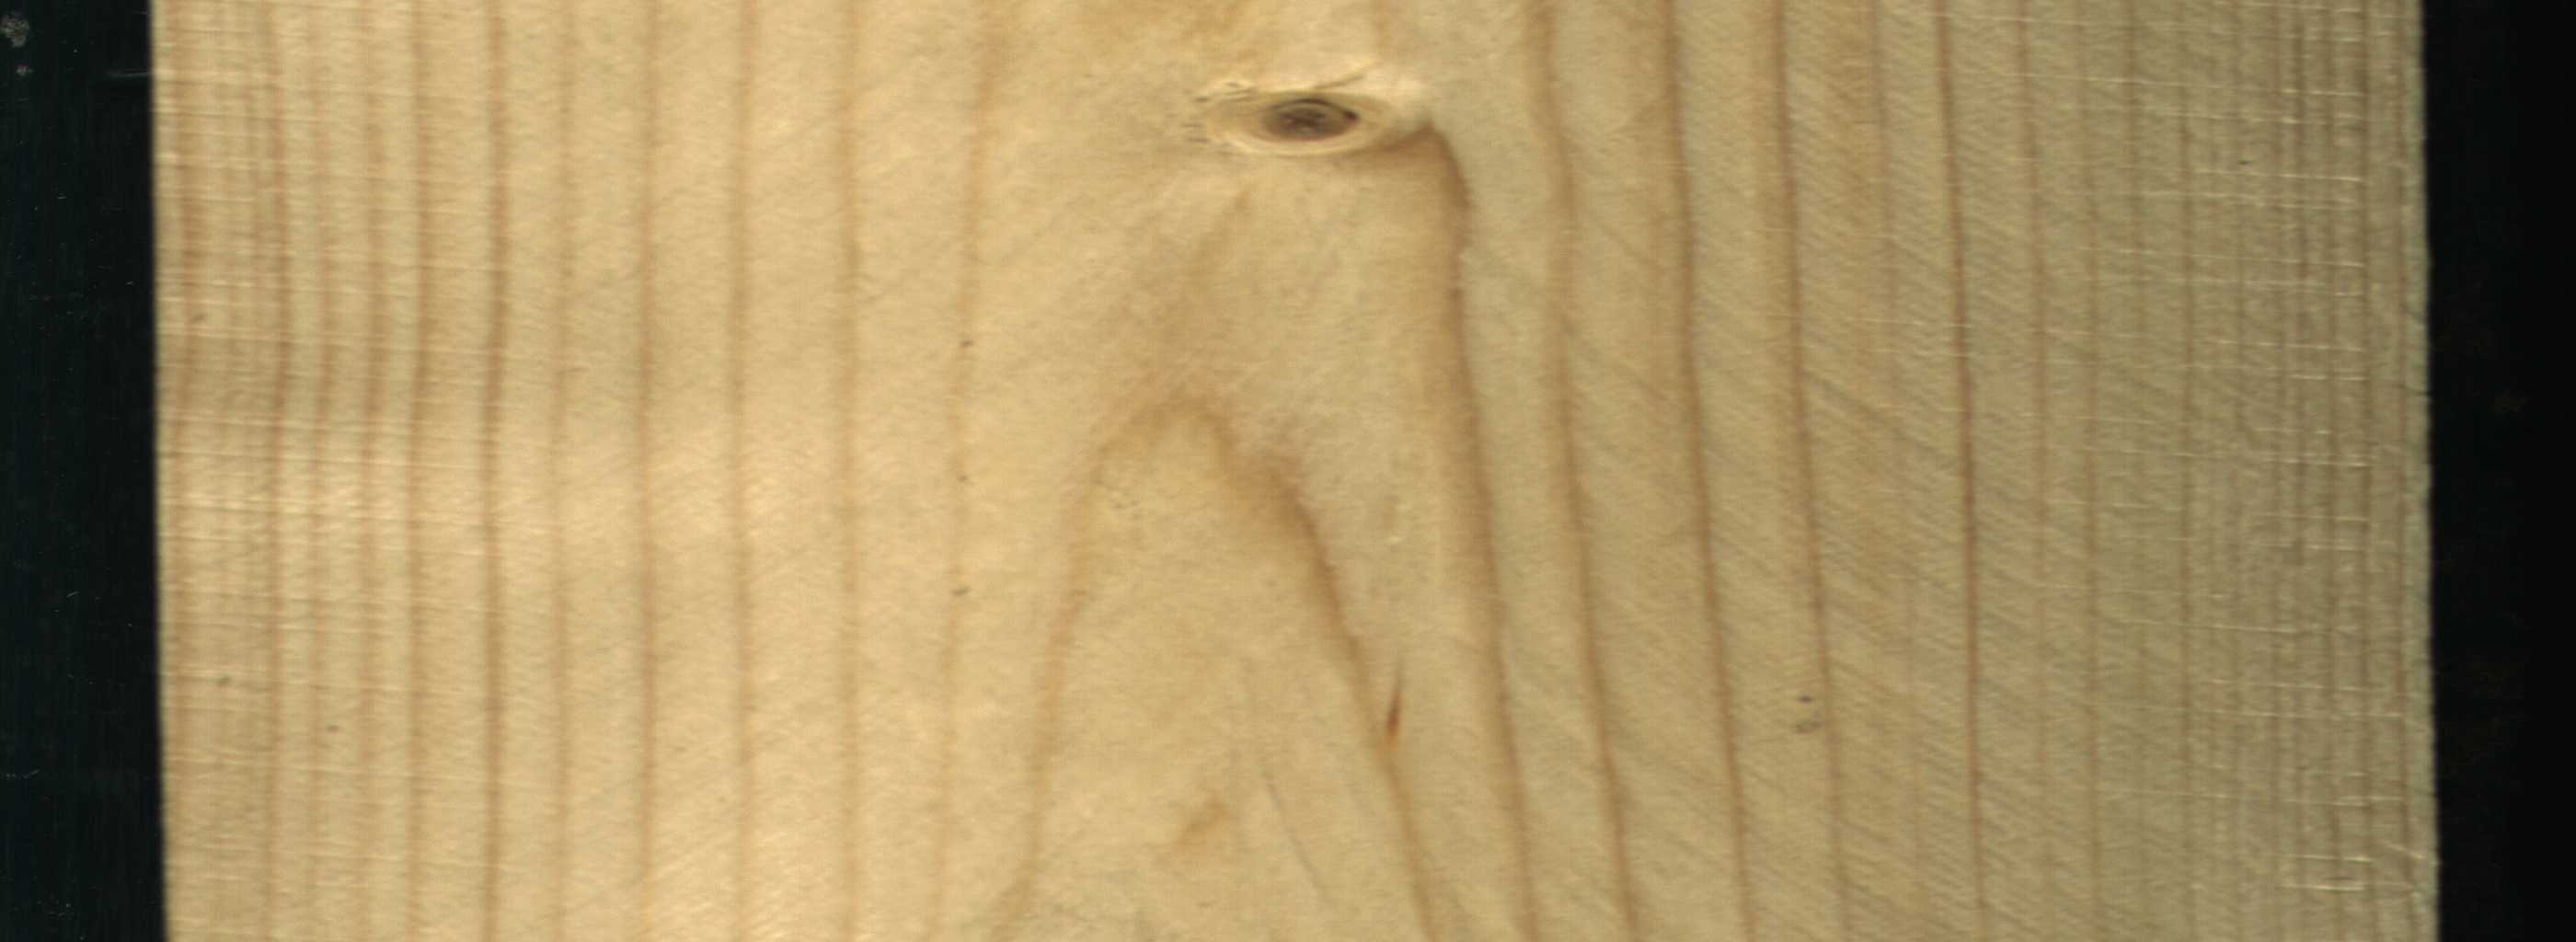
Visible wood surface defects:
Live_Knot